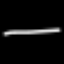
Label: line